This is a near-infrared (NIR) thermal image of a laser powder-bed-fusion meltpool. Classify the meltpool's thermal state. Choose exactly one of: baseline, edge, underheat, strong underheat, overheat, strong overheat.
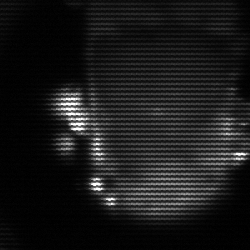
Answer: baseline